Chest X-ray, PA view. Patient: 54 years old, sex M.
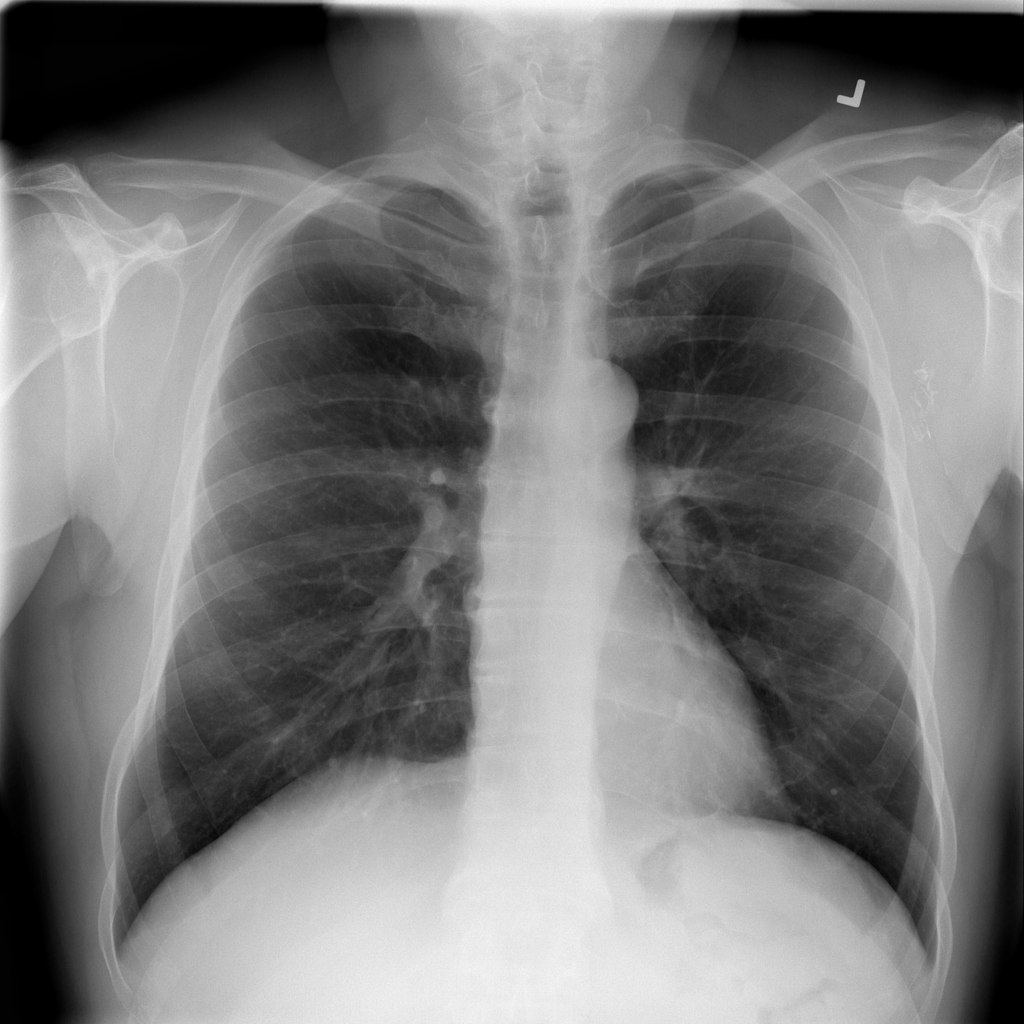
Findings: No Finding